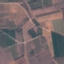
Land use / land cover: PermanentCrop